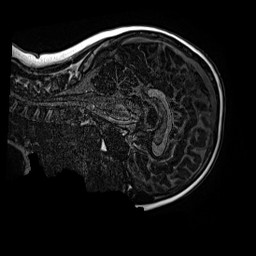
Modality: MP2RAGE
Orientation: sagittal
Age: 9
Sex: male
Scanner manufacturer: siemens
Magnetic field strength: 3 T
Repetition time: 4 s
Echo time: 0.00299 s